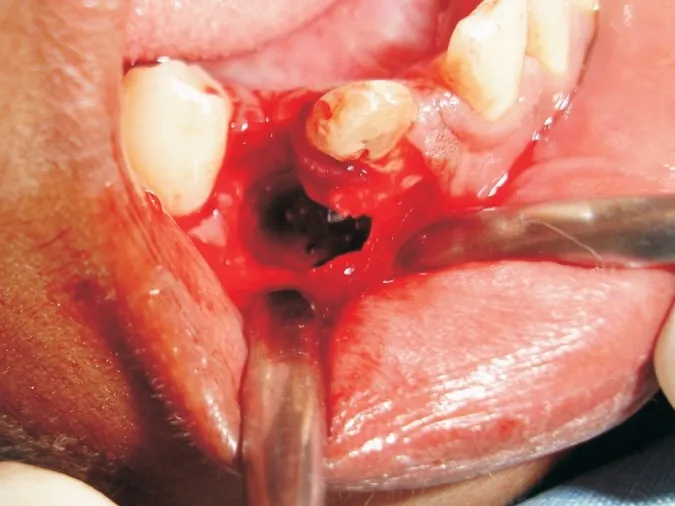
Extracted socket.
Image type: medical_photograph (other_medical_photograph)